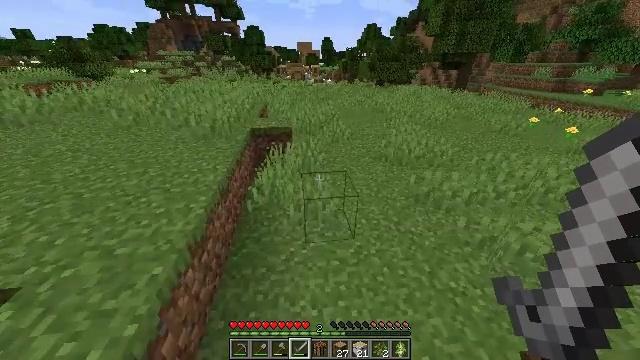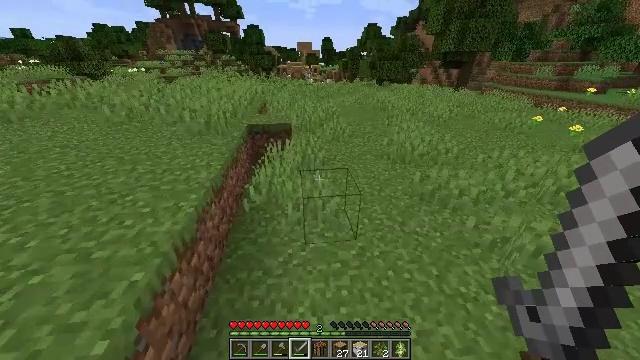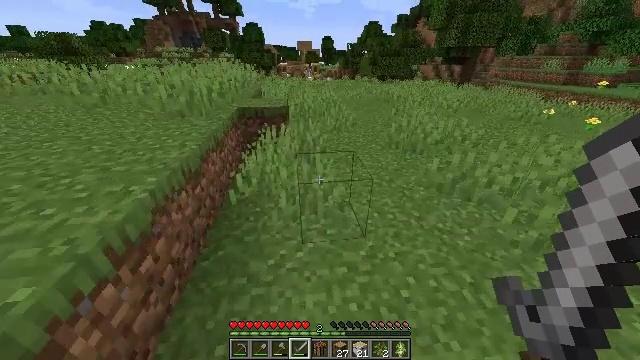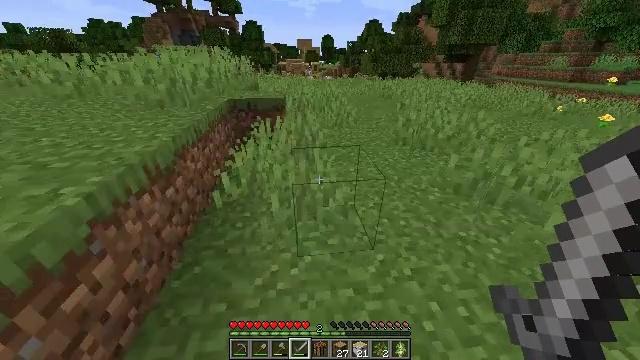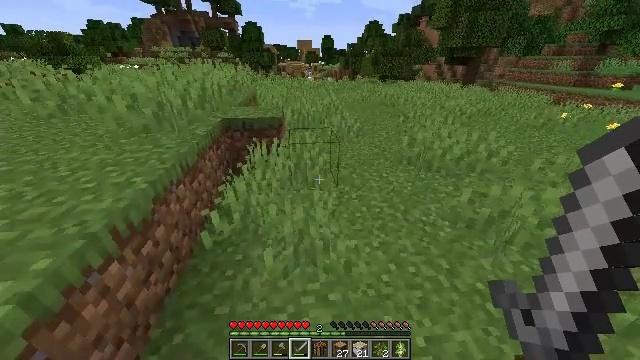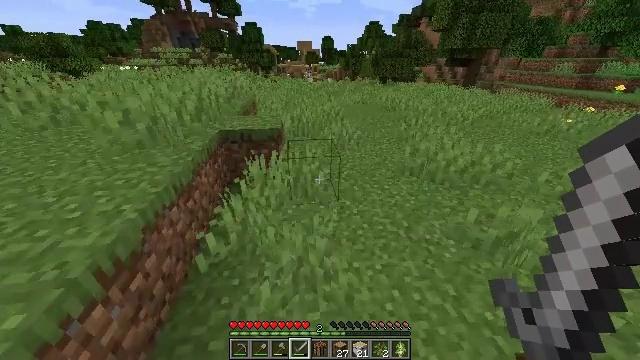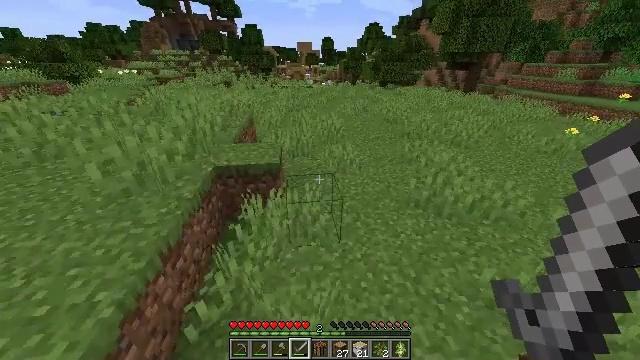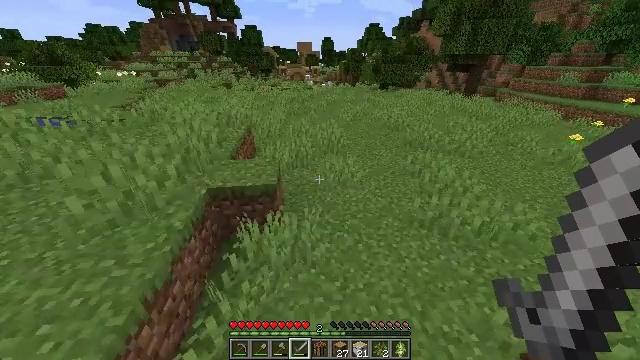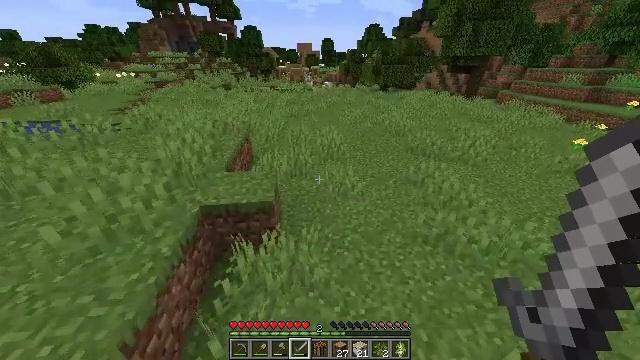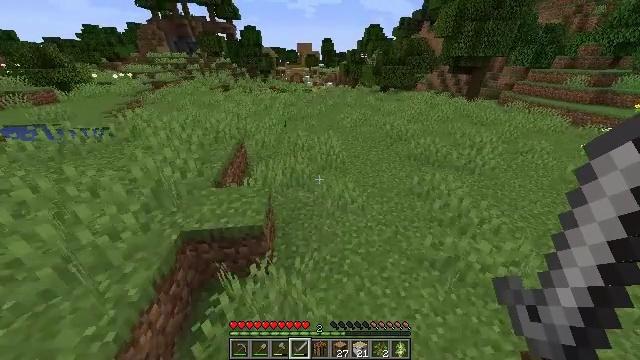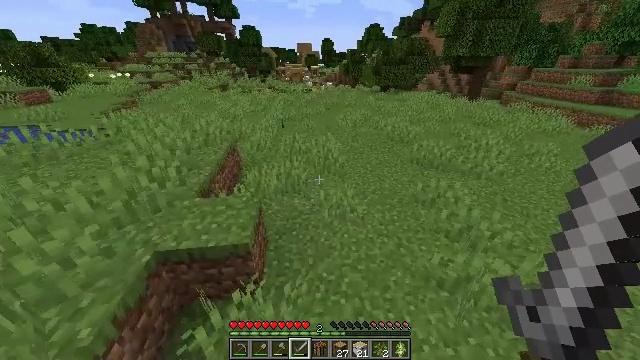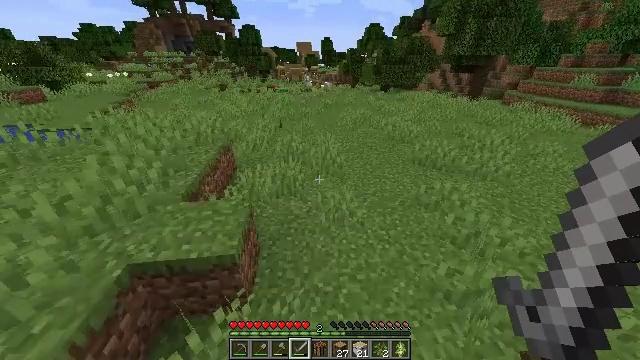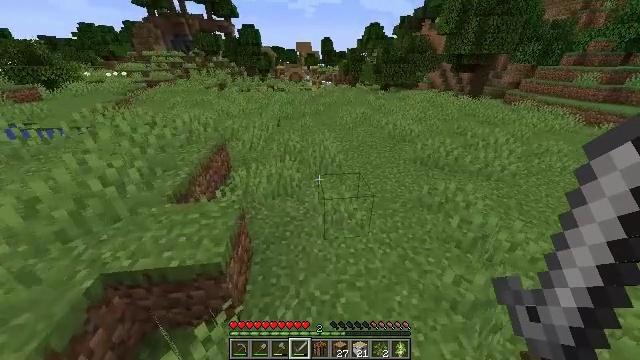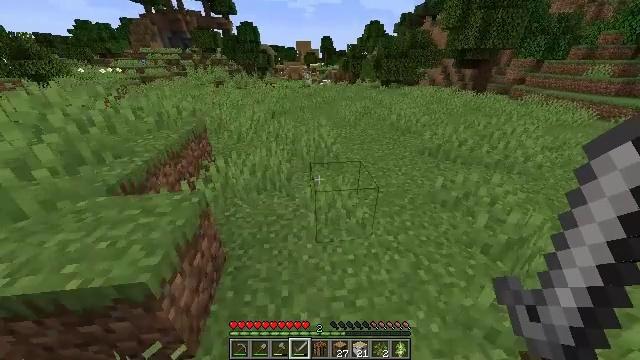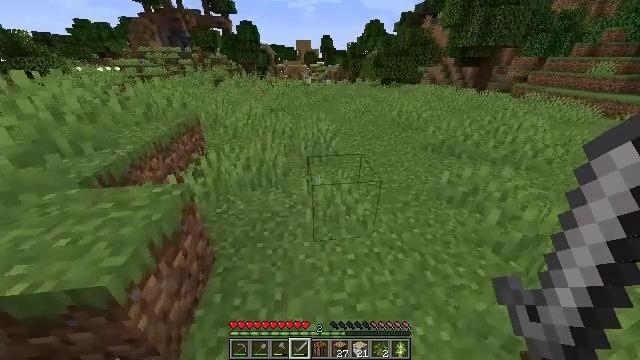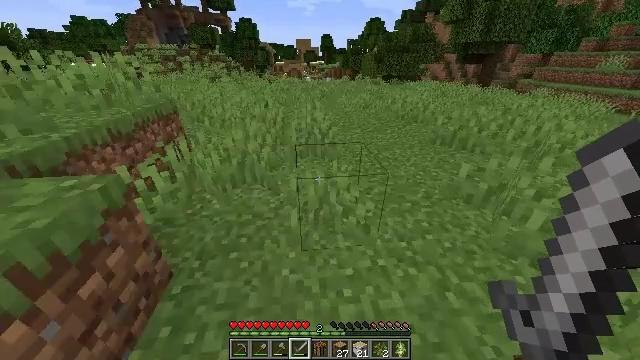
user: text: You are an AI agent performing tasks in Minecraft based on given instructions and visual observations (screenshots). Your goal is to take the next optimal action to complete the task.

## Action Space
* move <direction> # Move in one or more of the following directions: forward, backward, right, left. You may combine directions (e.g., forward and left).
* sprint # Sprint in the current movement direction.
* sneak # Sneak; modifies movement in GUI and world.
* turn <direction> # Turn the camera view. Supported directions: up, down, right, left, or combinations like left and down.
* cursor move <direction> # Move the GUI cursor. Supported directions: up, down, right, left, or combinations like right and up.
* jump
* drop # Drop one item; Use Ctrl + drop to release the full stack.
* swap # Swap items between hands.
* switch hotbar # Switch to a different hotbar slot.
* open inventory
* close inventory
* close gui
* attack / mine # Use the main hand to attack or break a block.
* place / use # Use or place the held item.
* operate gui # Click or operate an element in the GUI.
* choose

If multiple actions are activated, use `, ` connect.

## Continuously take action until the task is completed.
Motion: motion action
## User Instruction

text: Destroy the yellow bed to recycle it.
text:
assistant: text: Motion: move forward, sprint, jump
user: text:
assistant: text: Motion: move forward, sprint, jump
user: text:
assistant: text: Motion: move forward, sprint, jump
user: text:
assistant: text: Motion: move forward, sprint, jump
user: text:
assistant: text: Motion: move forward, sprint, jump
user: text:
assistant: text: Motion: move forward, sprint, jump
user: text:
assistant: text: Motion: move forward and move right, sprint, jump
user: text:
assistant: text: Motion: move forward and move right, sprint, jump
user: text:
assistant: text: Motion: move forward and move right, sprint, jump
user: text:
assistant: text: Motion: move forward and move right, sprint, jump
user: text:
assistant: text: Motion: move forward and move right, sprint, jump
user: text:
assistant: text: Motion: move forward, sprint, jump
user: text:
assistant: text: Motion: move forward, sprint, jump
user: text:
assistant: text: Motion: move forward, sprint, jump
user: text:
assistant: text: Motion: move forward, sprint, jump
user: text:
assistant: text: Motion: move forward, sprint, jump
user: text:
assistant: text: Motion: move forward, sprint, jump
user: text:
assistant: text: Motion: move forward, sprint, jump
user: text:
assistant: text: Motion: move forward, sprint, jump
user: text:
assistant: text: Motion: move forward, sprint, jump
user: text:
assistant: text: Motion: move forward, sprint, jump
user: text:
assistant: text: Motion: move forward, sprint, jump
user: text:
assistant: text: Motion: move forward, sprint, jump
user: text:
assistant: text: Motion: move forward, sprint, jump
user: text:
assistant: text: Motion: move forward, sprint, jump
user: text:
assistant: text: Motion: move forward, sprint, jump
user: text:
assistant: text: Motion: move forward, sprint, jump
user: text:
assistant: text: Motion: move forward, sprint, jump
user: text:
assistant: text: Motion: move forward, sprint, jump
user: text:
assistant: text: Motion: move forward, sprint, jump